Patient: sex F, age 41
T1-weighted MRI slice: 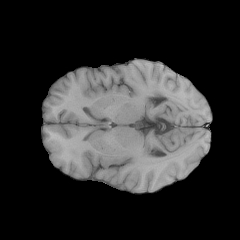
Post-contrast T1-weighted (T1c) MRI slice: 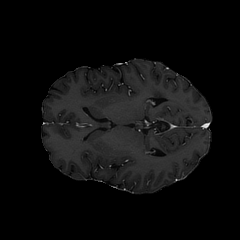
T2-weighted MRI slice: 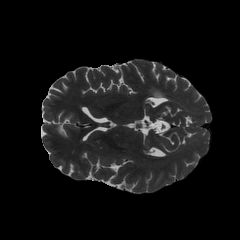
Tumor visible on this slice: no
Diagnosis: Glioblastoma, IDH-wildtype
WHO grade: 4